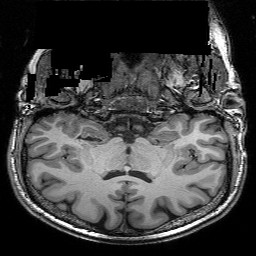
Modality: T1w
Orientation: sagittal
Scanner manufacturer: siemens
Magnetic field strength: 3 T
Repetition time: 0.02 s
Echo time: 0.005 s